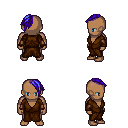
a pixel art fantasy rpg character, male body template, human, dark skin, brown robe, teal pants, blue long mohawk hairstyle, leather bracers, four views (front, back, left, right), 2x2 character sprite sheet, small pixel art, hard edges, no anti-aliasing